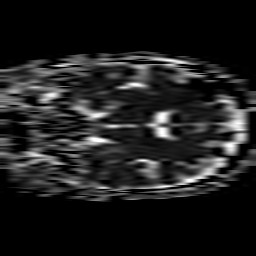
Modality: ADC
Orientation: coronal
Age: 63
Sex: female
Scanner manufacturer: philips
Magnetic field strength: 1.5 T
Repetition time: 4.805 s
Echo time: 0.07764 s